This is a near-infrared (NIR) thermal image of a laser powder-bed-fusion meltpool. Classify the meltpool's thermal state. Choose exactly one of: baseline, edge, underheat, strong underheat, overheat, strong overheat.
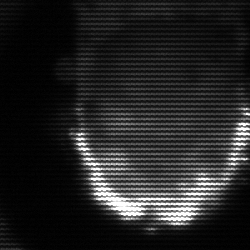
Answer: baseline